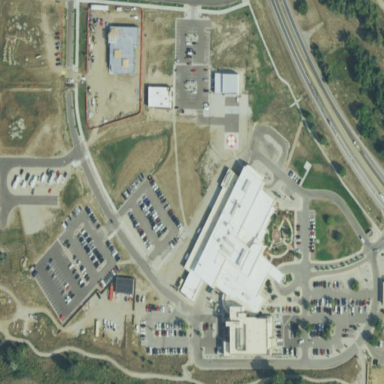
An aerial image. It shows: Hospital providing healthcare services.